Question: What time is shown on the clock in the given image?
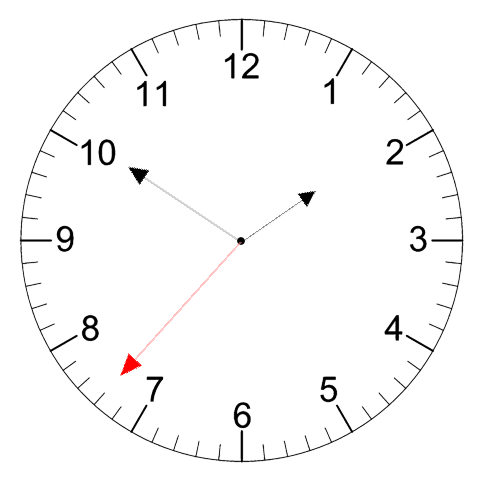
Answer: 01:50:37